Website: home-depot
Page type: address-validator
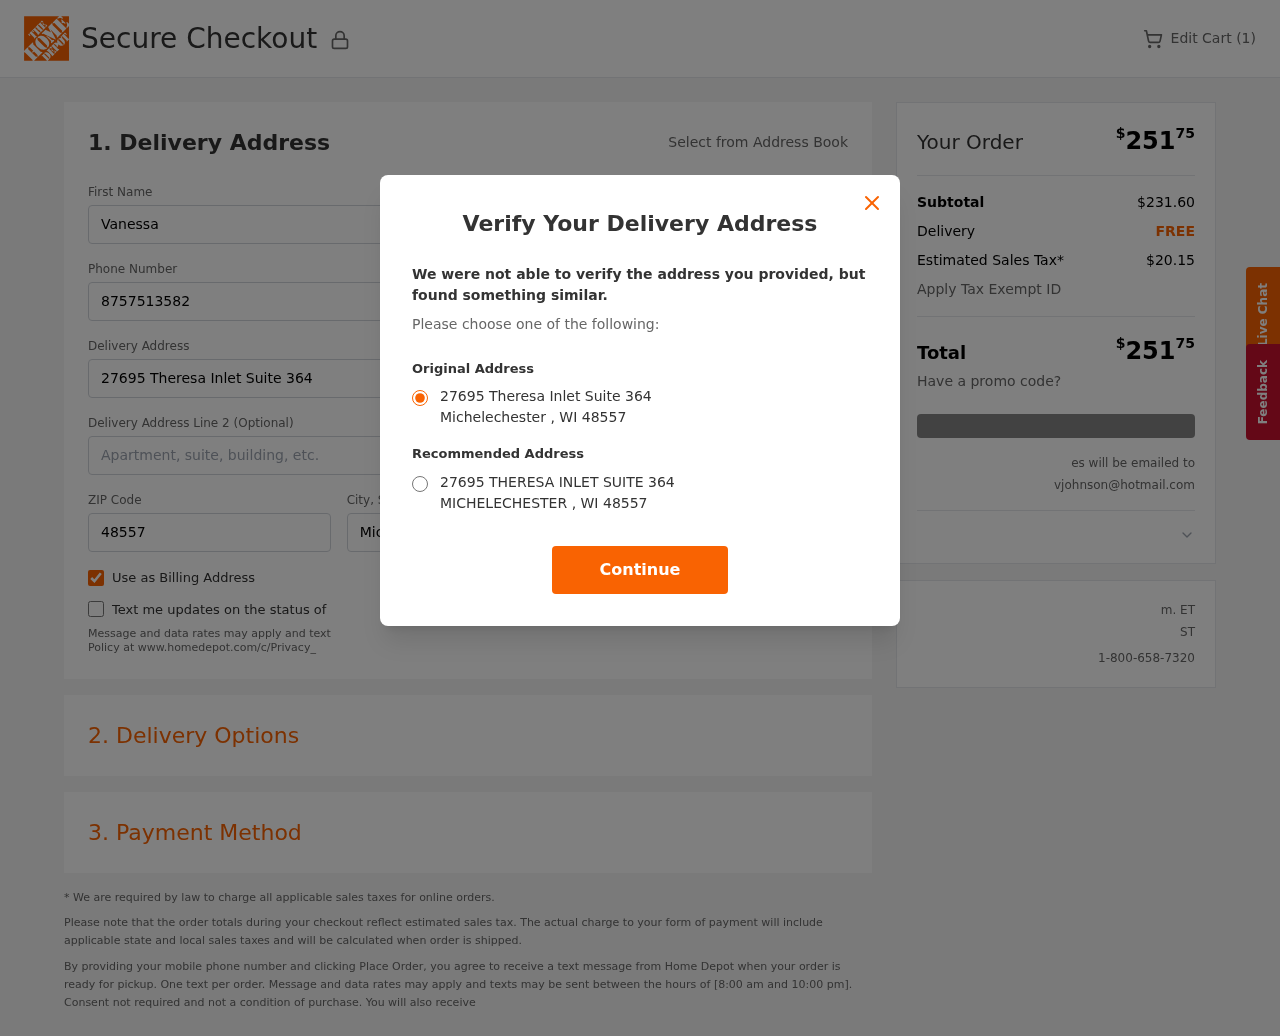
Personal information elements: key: PII_CITY
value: Michelechester
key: PII_EMAIL
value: vjohnson@hotmail.com
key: PII_POSTCODE
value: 48557
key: PII_STATE_ABBR
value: WI
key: PII_STREET
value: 27695 Theresa Inlet Suite 364
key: PII_FIRSTNAME
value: Vanessa
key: PII_LASTNAME
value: Johnson
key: PII_PHONE
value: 8757513582
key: PII_CITY_STATE
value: Michelechester, WI
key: PII_STREET_ALT
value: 27695 THERESA INLET SUITE 364
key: PII_CITY_ALT
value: MICHELECHESTER
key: PII_POSTCODE_FULL
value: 48557
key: PII_POSTCODE_NUMERIC
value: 48557
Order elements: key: ORDER_NUM_ITEMS
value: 1
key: ORDER_TOTAL
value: $25175
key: ORDER_SUBTOTAL
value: $231.60
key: ORDER_SHIPPING_COST
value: FREE
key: ORDER_TAX
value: $20.15